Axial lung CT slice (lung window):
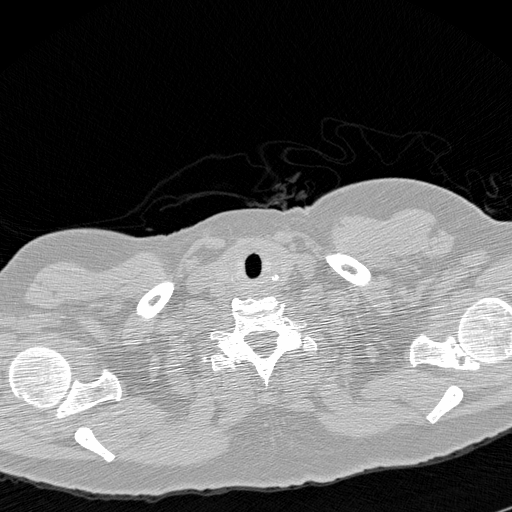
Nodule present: no